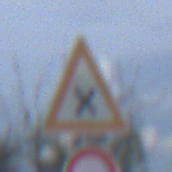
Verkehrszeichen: KreuzungOderEinmuendung
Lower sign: Ueberholverbot
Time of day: MorningAfternoon
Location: Outdoor (Nature)
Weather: PartlyCloudy
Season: NotSpecified
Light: Natural